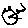
Label: cat